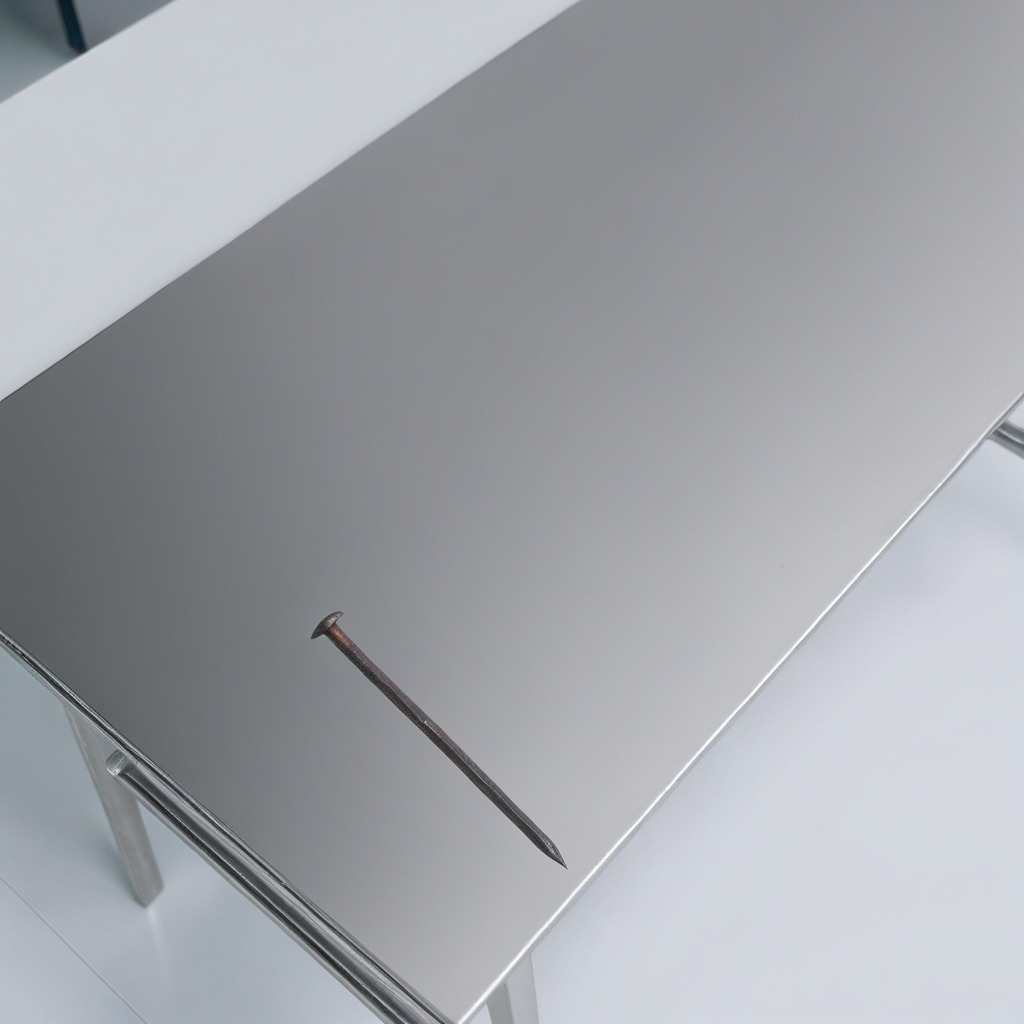
An iron nail is lying on a stainless steel table in a high-end prototyping lab.